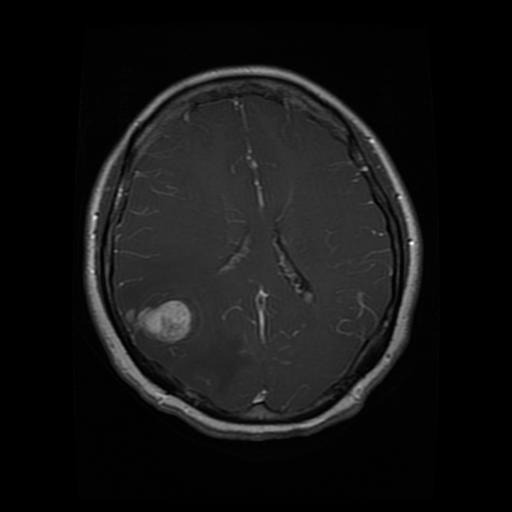
Label: glioma